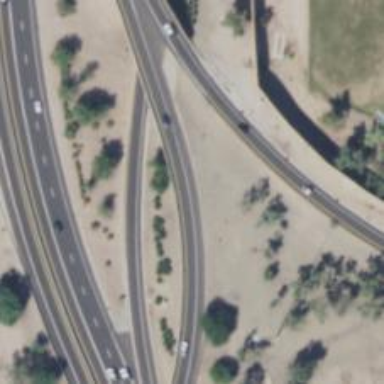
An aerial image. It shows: Motorway link.